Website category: book
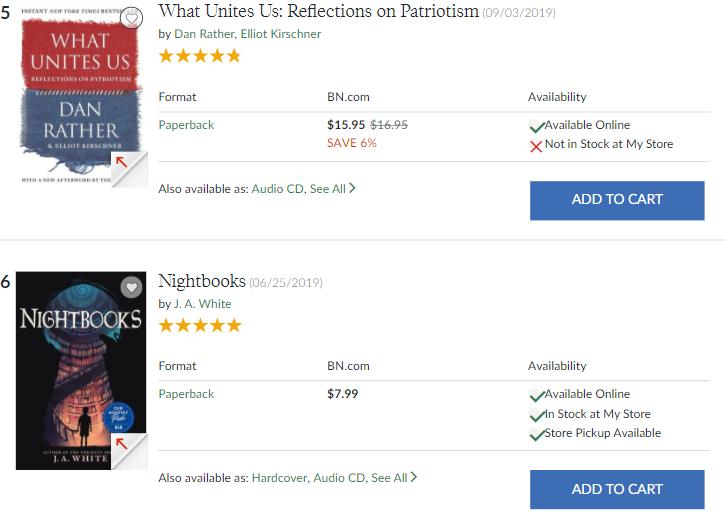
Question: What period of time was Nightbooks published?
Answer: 06/25/2019

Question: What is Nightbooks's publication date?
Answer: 06/25/2019

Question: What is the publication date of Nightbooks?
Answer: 06/25/2019

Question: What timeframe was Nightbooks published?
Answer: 06/25/2019

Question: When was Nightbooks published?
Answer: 06/25/2019

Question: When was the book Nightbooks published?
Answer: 06/25/2019

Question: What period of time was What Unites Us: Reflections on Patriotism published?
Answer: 09/03/2019

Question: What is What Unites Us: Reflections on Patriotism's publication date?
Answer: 09/03/2019

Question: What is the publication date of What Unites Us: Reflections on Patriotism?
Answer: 09/03/2019

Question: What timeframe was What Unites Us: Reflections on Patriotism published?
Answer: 09/03/2019

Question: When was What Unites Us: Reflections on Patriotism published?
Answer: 09/03/2019

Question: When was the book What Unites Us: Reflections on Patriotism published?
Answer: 09/03/2019

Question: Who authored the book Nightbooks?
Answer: J. A. White

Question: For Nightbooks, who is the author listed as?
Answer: J. A. White

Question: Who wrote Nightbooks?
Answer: J. A. White

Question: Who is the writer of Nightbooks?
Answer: J. A. White

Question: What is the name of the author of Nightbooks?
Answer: J. A. White

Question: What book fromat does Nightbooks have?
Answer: Paperback

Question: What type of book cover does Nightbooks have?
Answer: Paperback

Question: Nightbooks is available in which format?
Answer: Paperback

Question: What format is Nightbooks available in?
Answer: Paperback

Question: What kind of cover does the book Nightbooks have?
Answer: Paperback

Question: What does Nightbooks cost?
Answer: $7.99

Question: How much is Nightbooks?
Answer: $7.99

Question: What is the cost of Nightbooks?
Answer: $7.99

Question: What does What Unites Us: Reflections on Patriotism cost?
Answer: $15.95

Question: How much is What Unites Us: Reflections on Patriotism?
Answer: $15.95

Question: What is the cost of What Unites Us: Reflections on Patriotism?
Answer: $15.95

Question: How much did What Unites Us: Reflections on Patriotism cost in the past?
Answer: $16.95

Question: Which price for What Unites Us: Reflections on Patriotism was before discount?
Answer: $16.95

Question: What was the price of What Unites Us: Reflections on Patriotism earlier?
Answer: $16.95

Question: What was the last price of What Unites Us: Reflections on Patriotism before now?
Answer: $16.95

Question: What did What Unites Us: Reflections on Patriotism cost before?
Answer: $16.95

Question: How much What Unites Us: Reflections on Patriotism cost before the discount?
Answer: $16.95

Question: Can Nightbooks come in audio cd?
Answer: yes

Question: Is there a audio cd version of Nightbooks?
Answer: yes

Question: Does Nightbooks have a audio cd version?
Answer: yes

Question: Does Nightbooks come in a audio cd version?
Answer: yes

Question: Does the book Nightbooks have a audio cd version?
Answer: yes

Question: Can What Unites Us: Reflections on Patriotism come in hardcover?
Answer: no

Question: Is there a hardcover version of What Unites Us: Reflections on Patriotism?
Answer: no

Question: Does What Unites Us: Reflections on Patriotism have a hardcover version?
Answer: no

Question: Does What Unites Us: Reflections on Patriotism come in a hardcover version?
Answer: no

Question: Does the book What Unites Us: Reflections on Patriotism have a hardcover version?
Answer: no

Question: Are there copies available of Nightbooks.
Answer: yes

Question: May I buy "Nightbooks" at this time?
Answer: yes

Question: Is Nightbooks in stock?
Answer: yes

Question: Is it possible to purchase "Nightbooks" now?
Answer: yes

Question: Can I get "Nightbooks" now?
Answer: yes

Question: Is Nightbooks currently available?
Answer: yes

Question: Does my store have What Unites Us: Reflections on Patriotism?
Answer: no

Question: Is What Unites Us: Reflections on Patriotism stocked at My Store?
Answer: no

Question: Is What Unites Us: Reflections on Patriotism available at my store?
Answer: no

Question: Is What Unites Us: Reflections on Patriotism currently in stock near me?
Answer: no

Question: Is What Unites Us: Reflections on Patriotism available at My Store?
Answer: no

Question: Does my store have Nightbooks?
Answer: yes

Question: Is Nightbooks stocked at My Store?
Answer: yes

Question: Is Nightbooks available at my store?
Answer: yes

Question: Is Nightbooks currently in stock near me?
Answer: yes

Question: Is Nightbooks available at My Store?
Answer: yes

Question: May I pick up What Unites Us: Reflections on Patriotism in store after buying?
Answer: no

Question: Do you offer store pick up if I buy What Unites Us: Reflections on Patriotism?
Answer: no

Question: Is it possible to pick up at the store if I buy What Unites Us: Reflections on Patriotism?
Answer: no

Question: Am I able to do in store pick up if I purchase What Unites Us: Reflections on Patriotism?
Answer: no